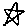
Label: star